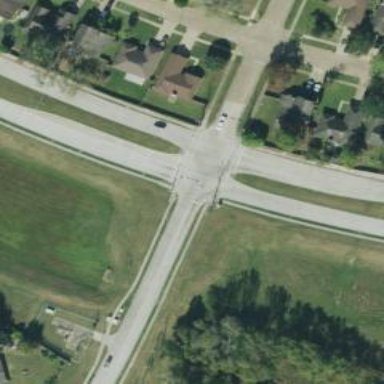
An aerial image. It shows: Secondary road.